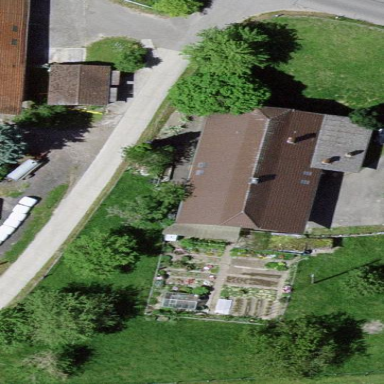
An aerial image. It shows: Farm building.